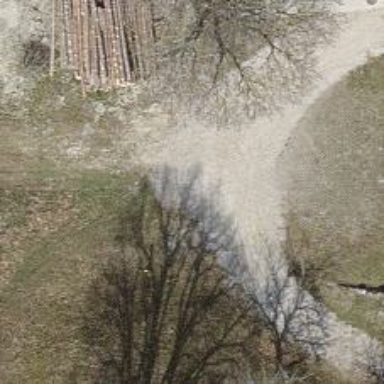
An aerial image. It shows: Driveway leading to service road.